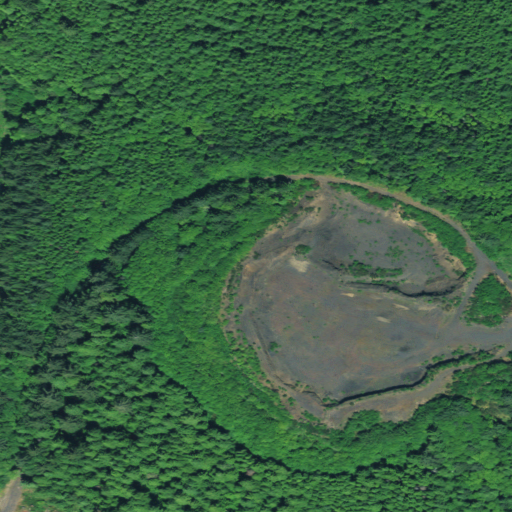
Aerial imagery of mountain in Oregon named Iron Mountain containing evergreen forest, mixed forest, open development, open water, and low intensity development